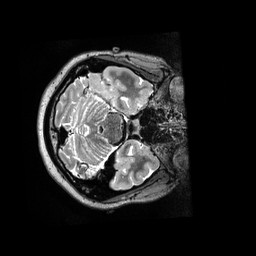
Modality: T2w
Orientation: axial
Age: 25
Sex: female
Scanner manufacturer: siemens
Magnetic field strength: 3 T
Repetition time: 3.2 s
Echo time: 0.564 s